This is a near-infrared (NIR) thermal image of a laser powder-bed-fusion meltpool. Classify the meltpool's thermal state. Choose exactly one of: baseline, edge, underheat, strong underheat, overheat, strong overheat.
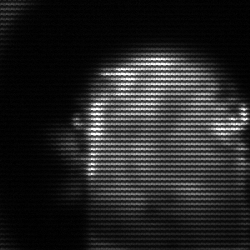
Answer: baseline